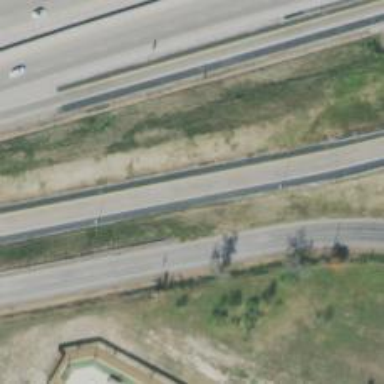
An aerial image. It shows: Secondary road with frontage road.